Question: My understanding is I can I have many roles per hosted service: <URL>, so why am I told:

when I want to publish my Worker Role to the same hosted service as my Web Role??
I tried it anyway and it ended up replacing my Web Role.. :( How am I suppose to publish my Web Role and Worker Role to the same hosted service? Preferably from Visual Studio
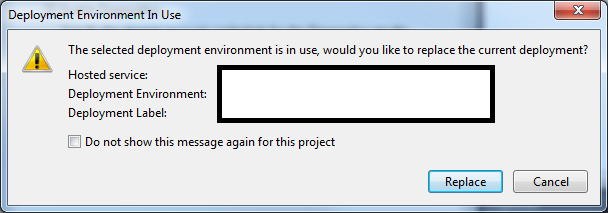
Answer: A hosted service is basically the home for your app, at .cloudapp.net (or you can map a custom name to it). You then publish to this home. If, in the future, you have a code update, you re-publish. And you may update (leaving IP address intact) or delete+replace (not needed or recommended typically).
Now: What you're doing (I believe) is adding a 2nd role to your already-published hosted service. You may do this, and you may also without delete+redeploy. Essentially the entire package gets re-uploaded (not just the new role), and the two roles will then comprise your hosted service.
This will hopefully all make sense after you publish a few times. I believe the latest 1.6 SDK handles in-place upgrades by default. Not being in front of my dev machine, I can't recall how everything looks when upgrading, but it should be doable from Visual Studio. It most certainly is via the Windows Azure portal.